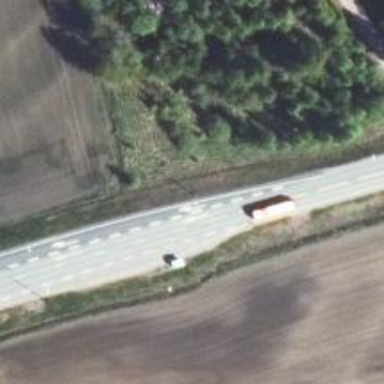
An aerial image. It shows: Asphalt road classified as trunk highway.